Question: I have static tableview with some cells that I want to be anchored to the bottom of the screen. I've added an UIImageView as the tableview's header, I want this UIImageView to be adjustable in height so that on 3.5 inch screens the tableview header is smaller than on 4 inch screen (and prevents scrolling for those on the smaller screens).
I can't figure out how to achieve this in interface builder using constraints or autolayout (I'd prefer not to drop into code if possible), this is what I have at the moment:

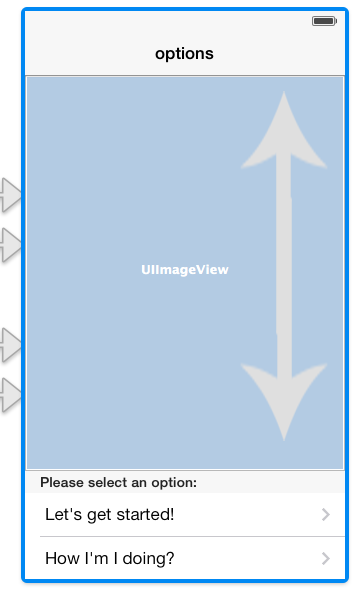
Answer: The easiest way would be to use a 'UIViewController' with a 'TableView', in it that you pin to the bottom of the 'view' in interface builder. Then you add an 'UIImageView' and you pin it to the top of the table and the top of the page. Given that it's static you don't even need to use the 'UITableViewDelegate'.